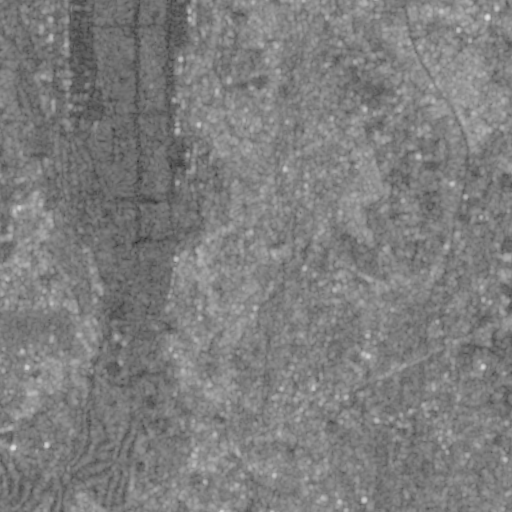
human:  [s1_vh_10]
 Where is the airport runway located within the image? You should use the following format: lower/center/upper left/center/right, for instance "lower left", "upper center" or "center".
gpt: The airport runway is located in the upper left of the image.
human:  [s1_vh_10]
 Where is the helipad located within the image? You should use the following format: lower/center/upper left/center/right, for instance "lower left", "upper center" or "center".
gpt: The helipad is located in the upper left of the image.
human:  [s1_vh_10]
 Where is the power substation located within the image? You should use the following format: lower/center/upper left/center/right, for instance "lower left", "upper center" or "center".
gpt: The power substation is located in the lower center of the image.
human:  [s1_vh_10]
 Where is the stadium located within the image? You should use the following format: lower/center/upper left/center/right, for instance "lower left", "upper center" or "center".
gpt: The stadium is located in the upper center of the image.
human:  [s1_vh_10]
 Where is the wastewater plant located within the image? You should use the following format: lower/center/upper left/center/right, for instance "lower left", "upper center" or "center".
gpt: The wastewater plant is located in the upper right of the image.
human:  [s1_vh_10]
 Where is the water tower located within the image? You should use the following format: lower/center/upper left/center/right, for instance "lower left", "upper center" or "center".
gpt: The water tower is located in the lower right of the image.
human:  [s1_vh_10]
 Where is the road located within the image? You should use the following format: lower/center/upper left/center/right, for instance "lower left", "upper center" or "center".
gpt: There is no road in the image.

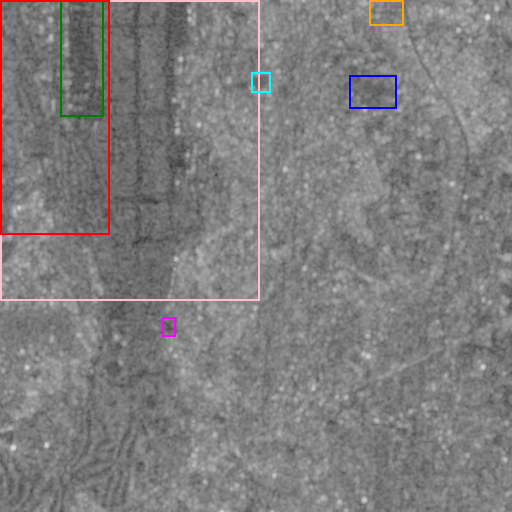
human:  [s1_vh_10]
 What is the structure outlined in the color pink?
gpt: The structure outlined in pink is an airport.
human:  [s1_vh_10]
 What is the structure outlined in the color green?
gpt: The structure outlined in green is an airport apron.
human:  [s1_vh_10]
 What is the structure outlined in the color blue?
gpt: The structure outlined in blue is a crop field.
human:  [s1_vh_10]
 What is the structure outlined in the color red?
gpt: The structure outlined in red is a park.
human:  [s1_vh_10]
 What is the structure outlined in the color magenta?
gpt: The structure outlined in magenta is a parking lot.
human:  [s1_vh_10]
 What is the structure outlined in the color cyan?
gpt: The structure outlined in cyan is a stadium.
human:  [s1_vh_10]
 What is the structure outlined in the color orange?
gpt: The structure outlined in orange is a wastewater plant.
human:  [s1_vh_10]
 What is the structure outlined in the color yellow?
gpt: There is no yellow outline.